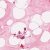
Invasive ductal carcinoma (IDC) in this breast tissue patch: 0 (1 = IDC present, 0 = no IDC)